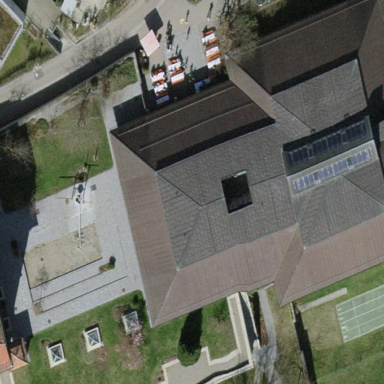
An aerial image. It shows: Sports centre building.